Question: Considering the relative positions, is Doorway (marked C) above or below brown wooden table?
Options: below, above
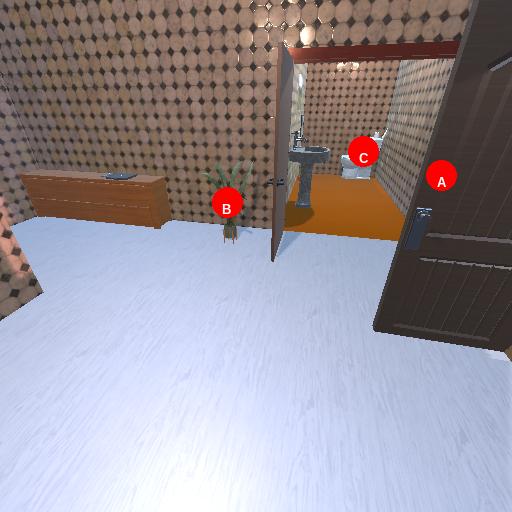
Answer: below